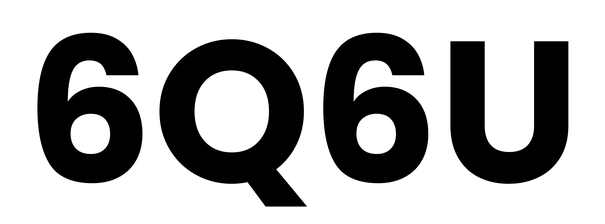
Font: Poppins-Bold